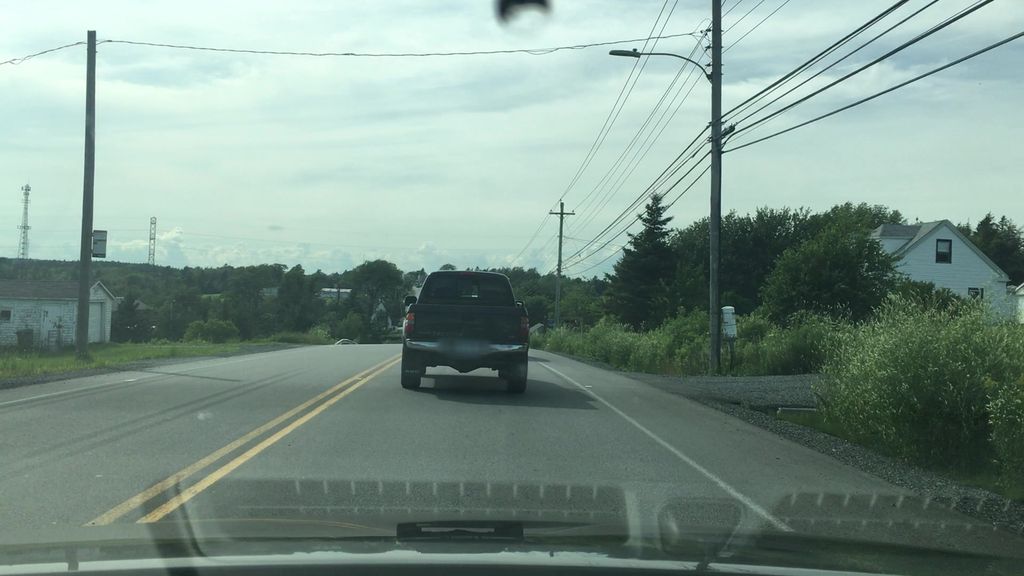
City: halifax